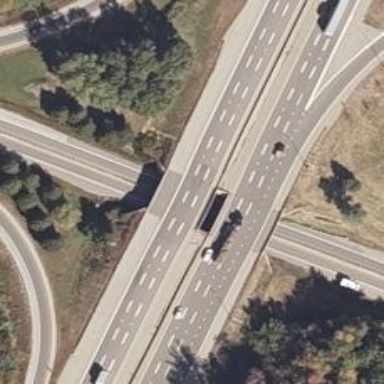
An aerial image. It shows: Motorway bridge with asphalt surface.